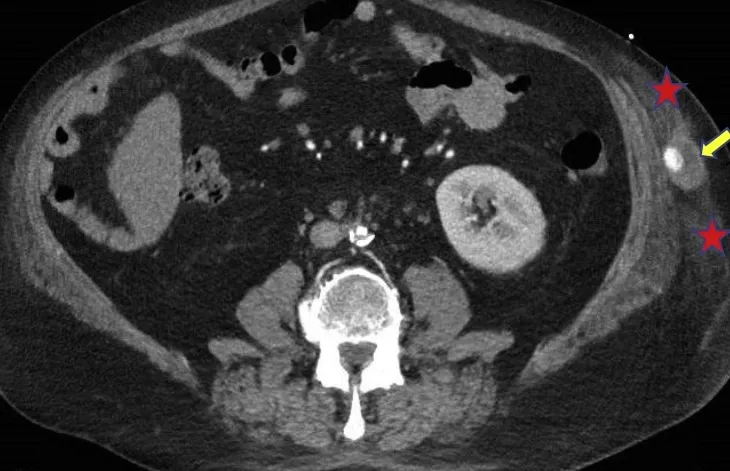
B. Computed tomography angiography (transversal view) showing a part of a left axillary to femoral artery bypass with fat stranding (stars) and a small surrounding rim enhancing fluid collection (arrow).
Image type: radiology (ct)